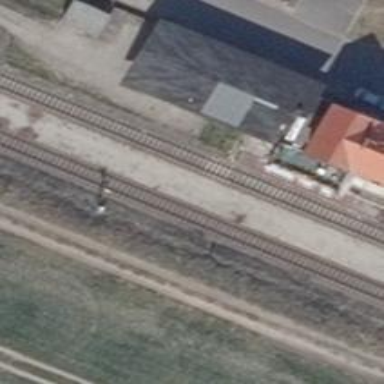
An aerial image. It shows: Solitary milestone along the railway.